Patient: sex M, age 64
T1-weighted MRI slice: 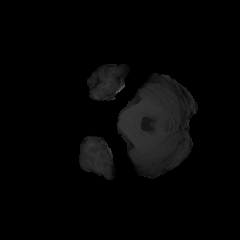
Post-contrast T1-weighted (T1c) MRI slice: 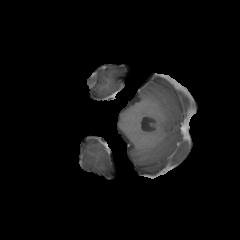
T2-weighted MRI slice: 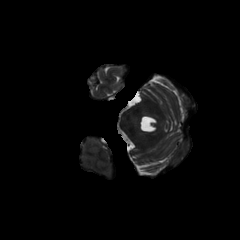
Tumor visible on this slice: no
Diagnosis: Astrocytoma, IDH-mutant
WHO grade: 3